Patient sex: F
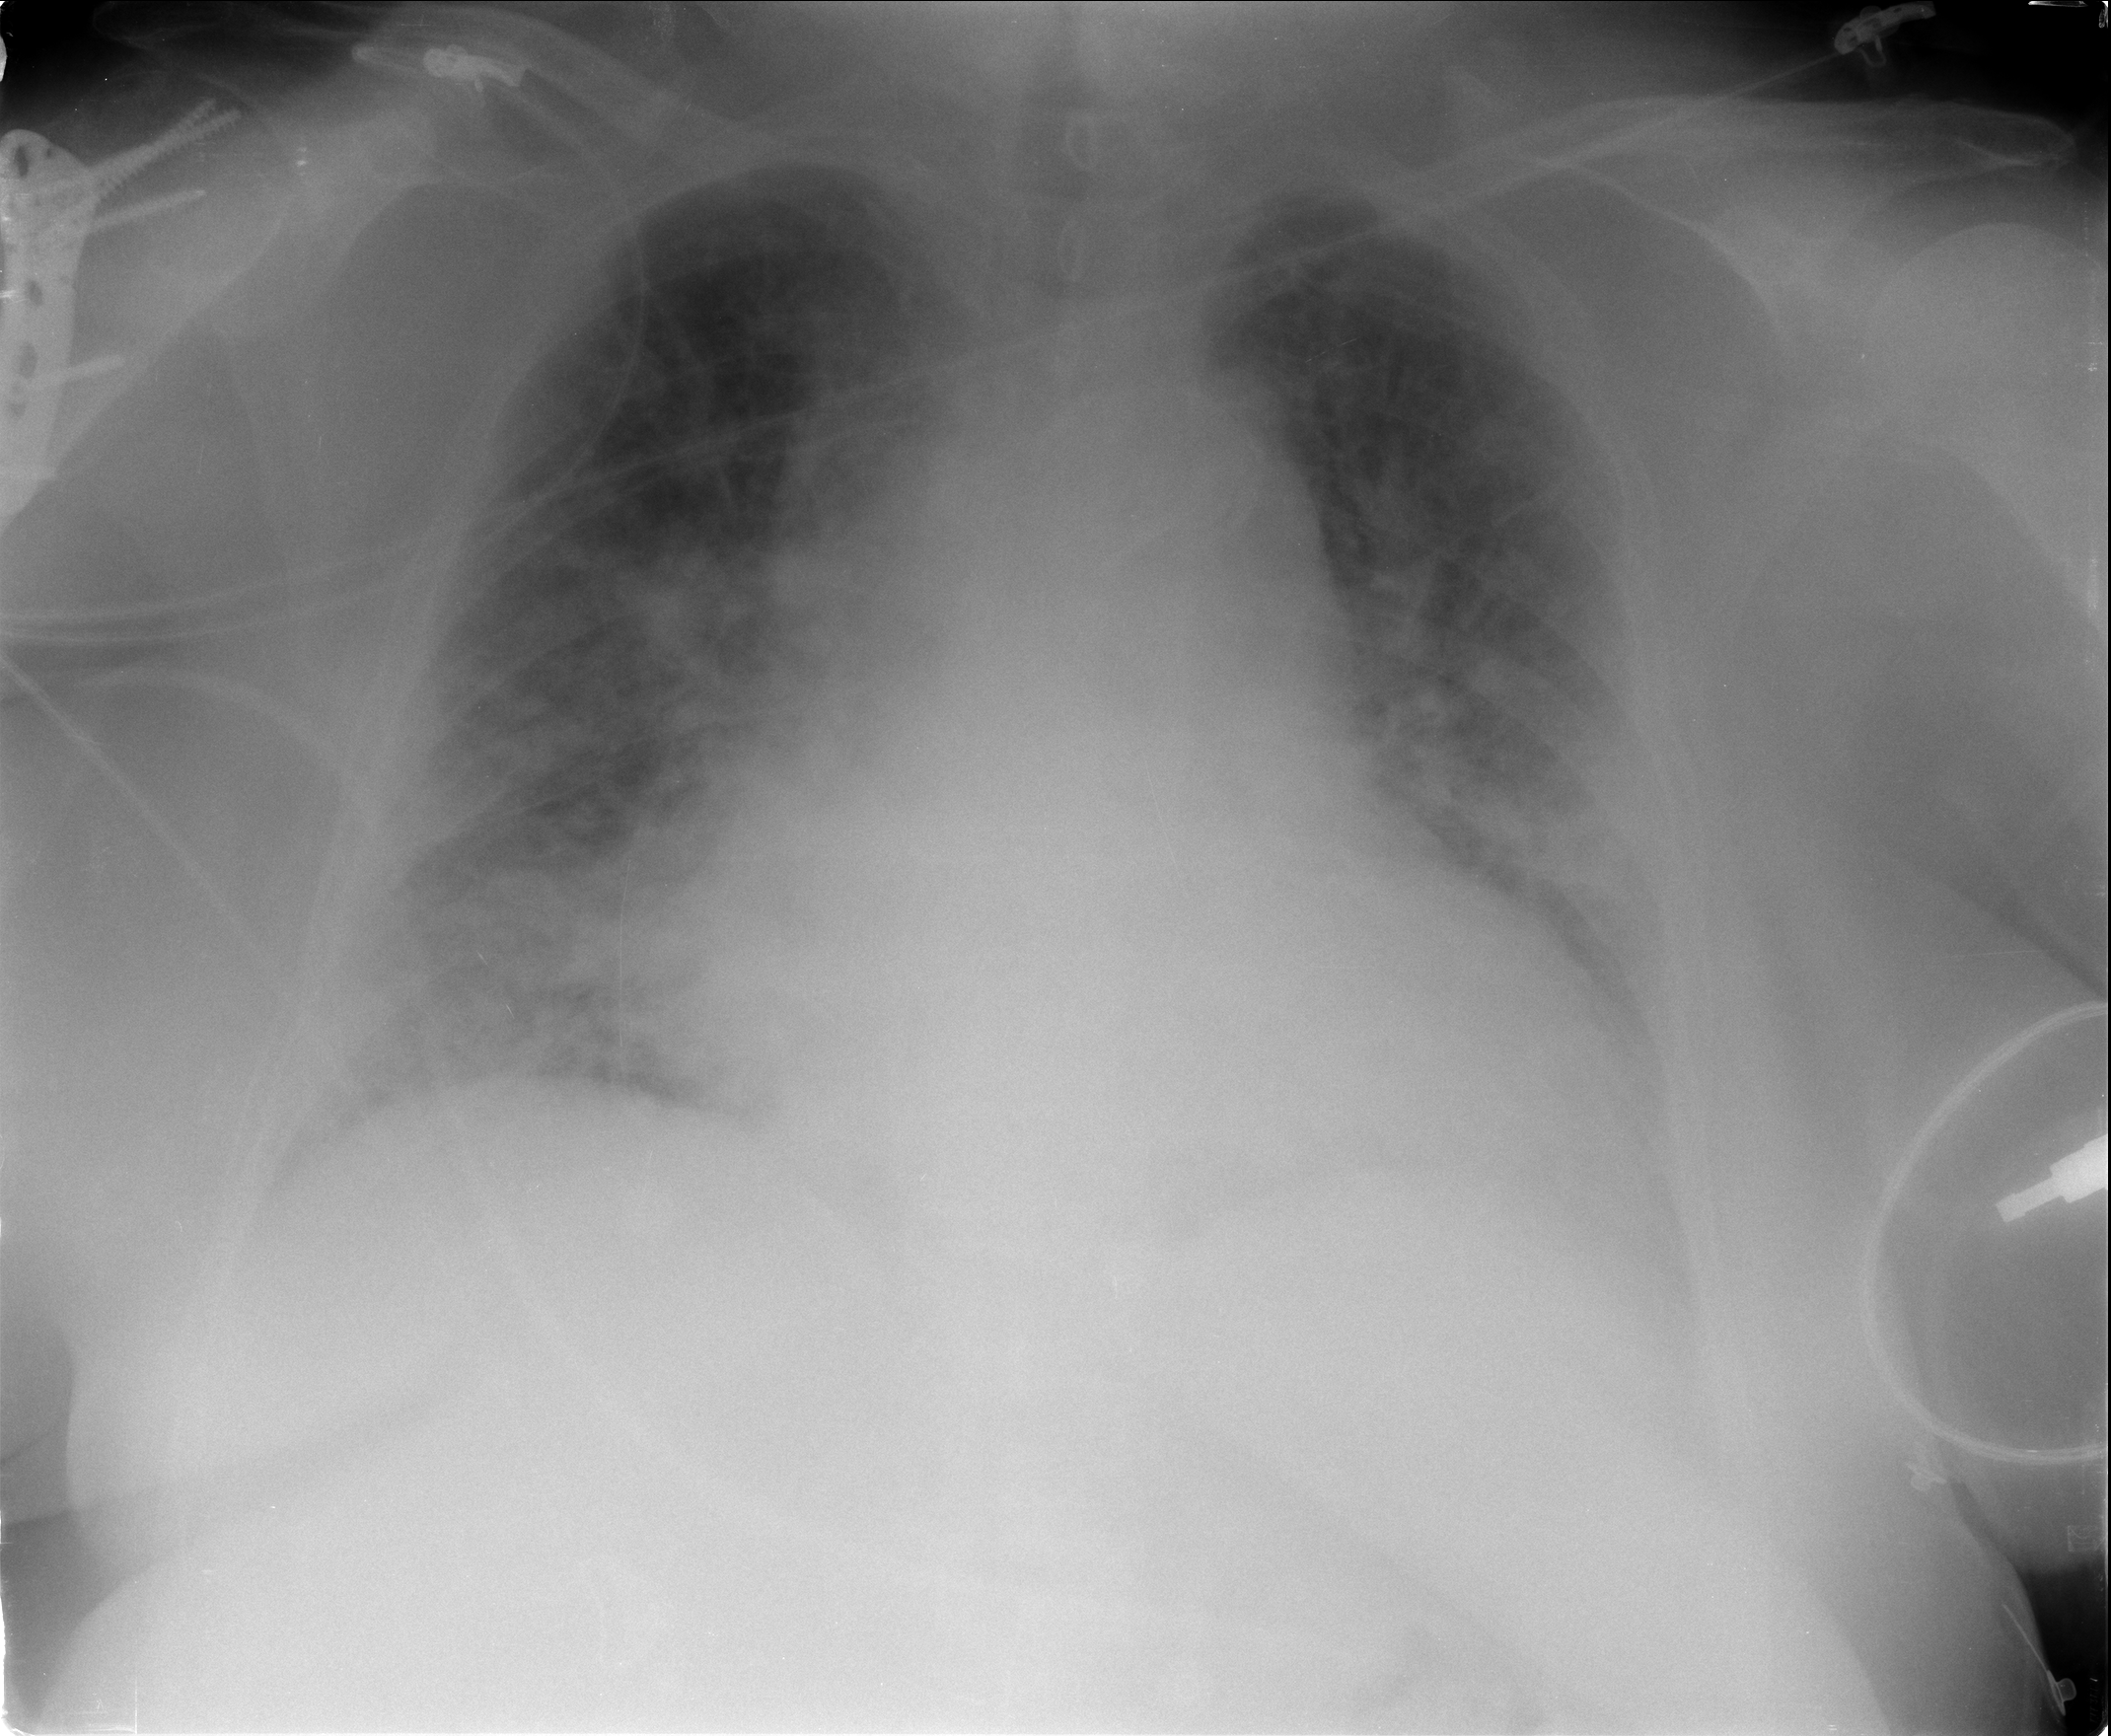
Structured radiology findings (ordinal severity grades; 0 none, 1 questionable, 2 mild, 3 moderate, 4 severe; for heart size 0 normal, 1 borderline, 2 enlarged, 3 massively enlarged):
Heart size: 2
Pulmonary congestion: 3
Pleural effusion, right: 1
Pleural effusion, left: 2
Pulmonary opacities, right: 2
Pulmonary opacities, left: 2
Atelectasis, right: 2
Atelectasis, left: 2